Question: What is the most simple and elegant way to achieve the following one-column layout using CSS2.1/CSS3, so it will look identical in Firefox/Chrome/Opera?
I have a yellow background consisting of 3 images (header.png, repeating middle.png and footer.png) and a red paragraph of text (variable height). I want the text to partially cover the header and footer image (as on the illustration below). The background outside yellow box should be transparent.

One solution is to have one big with mutliple backgrounds and padding:
'''
<div style="background: url(header.png) no-repeat center top, url(footer.png) no-repeat center bottom; padding: 50px;">
<p>A lot of text...</p>
</div>
'''
But then what about the middle background? If I add it to multiple backgrounds with repeat-y, it will be visible under transparent parts of header.png and footer.png.
Any ideas? Thanks in advance!
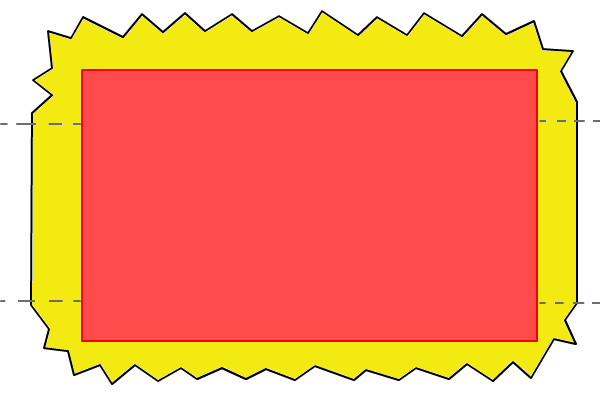
Answer: I would use pseudo elements! IMO the most elegant way to implement something like this -- and fairly well supported too
i made a quick jsfiddle outlining my solution:
<URL>
Your images aren't showing but it should work well -- apply the repeating background to the div element and the header and footer images to the div:before and div:after respectively and with a bit of z-index everything should be looking right
hope it helps